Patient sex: M
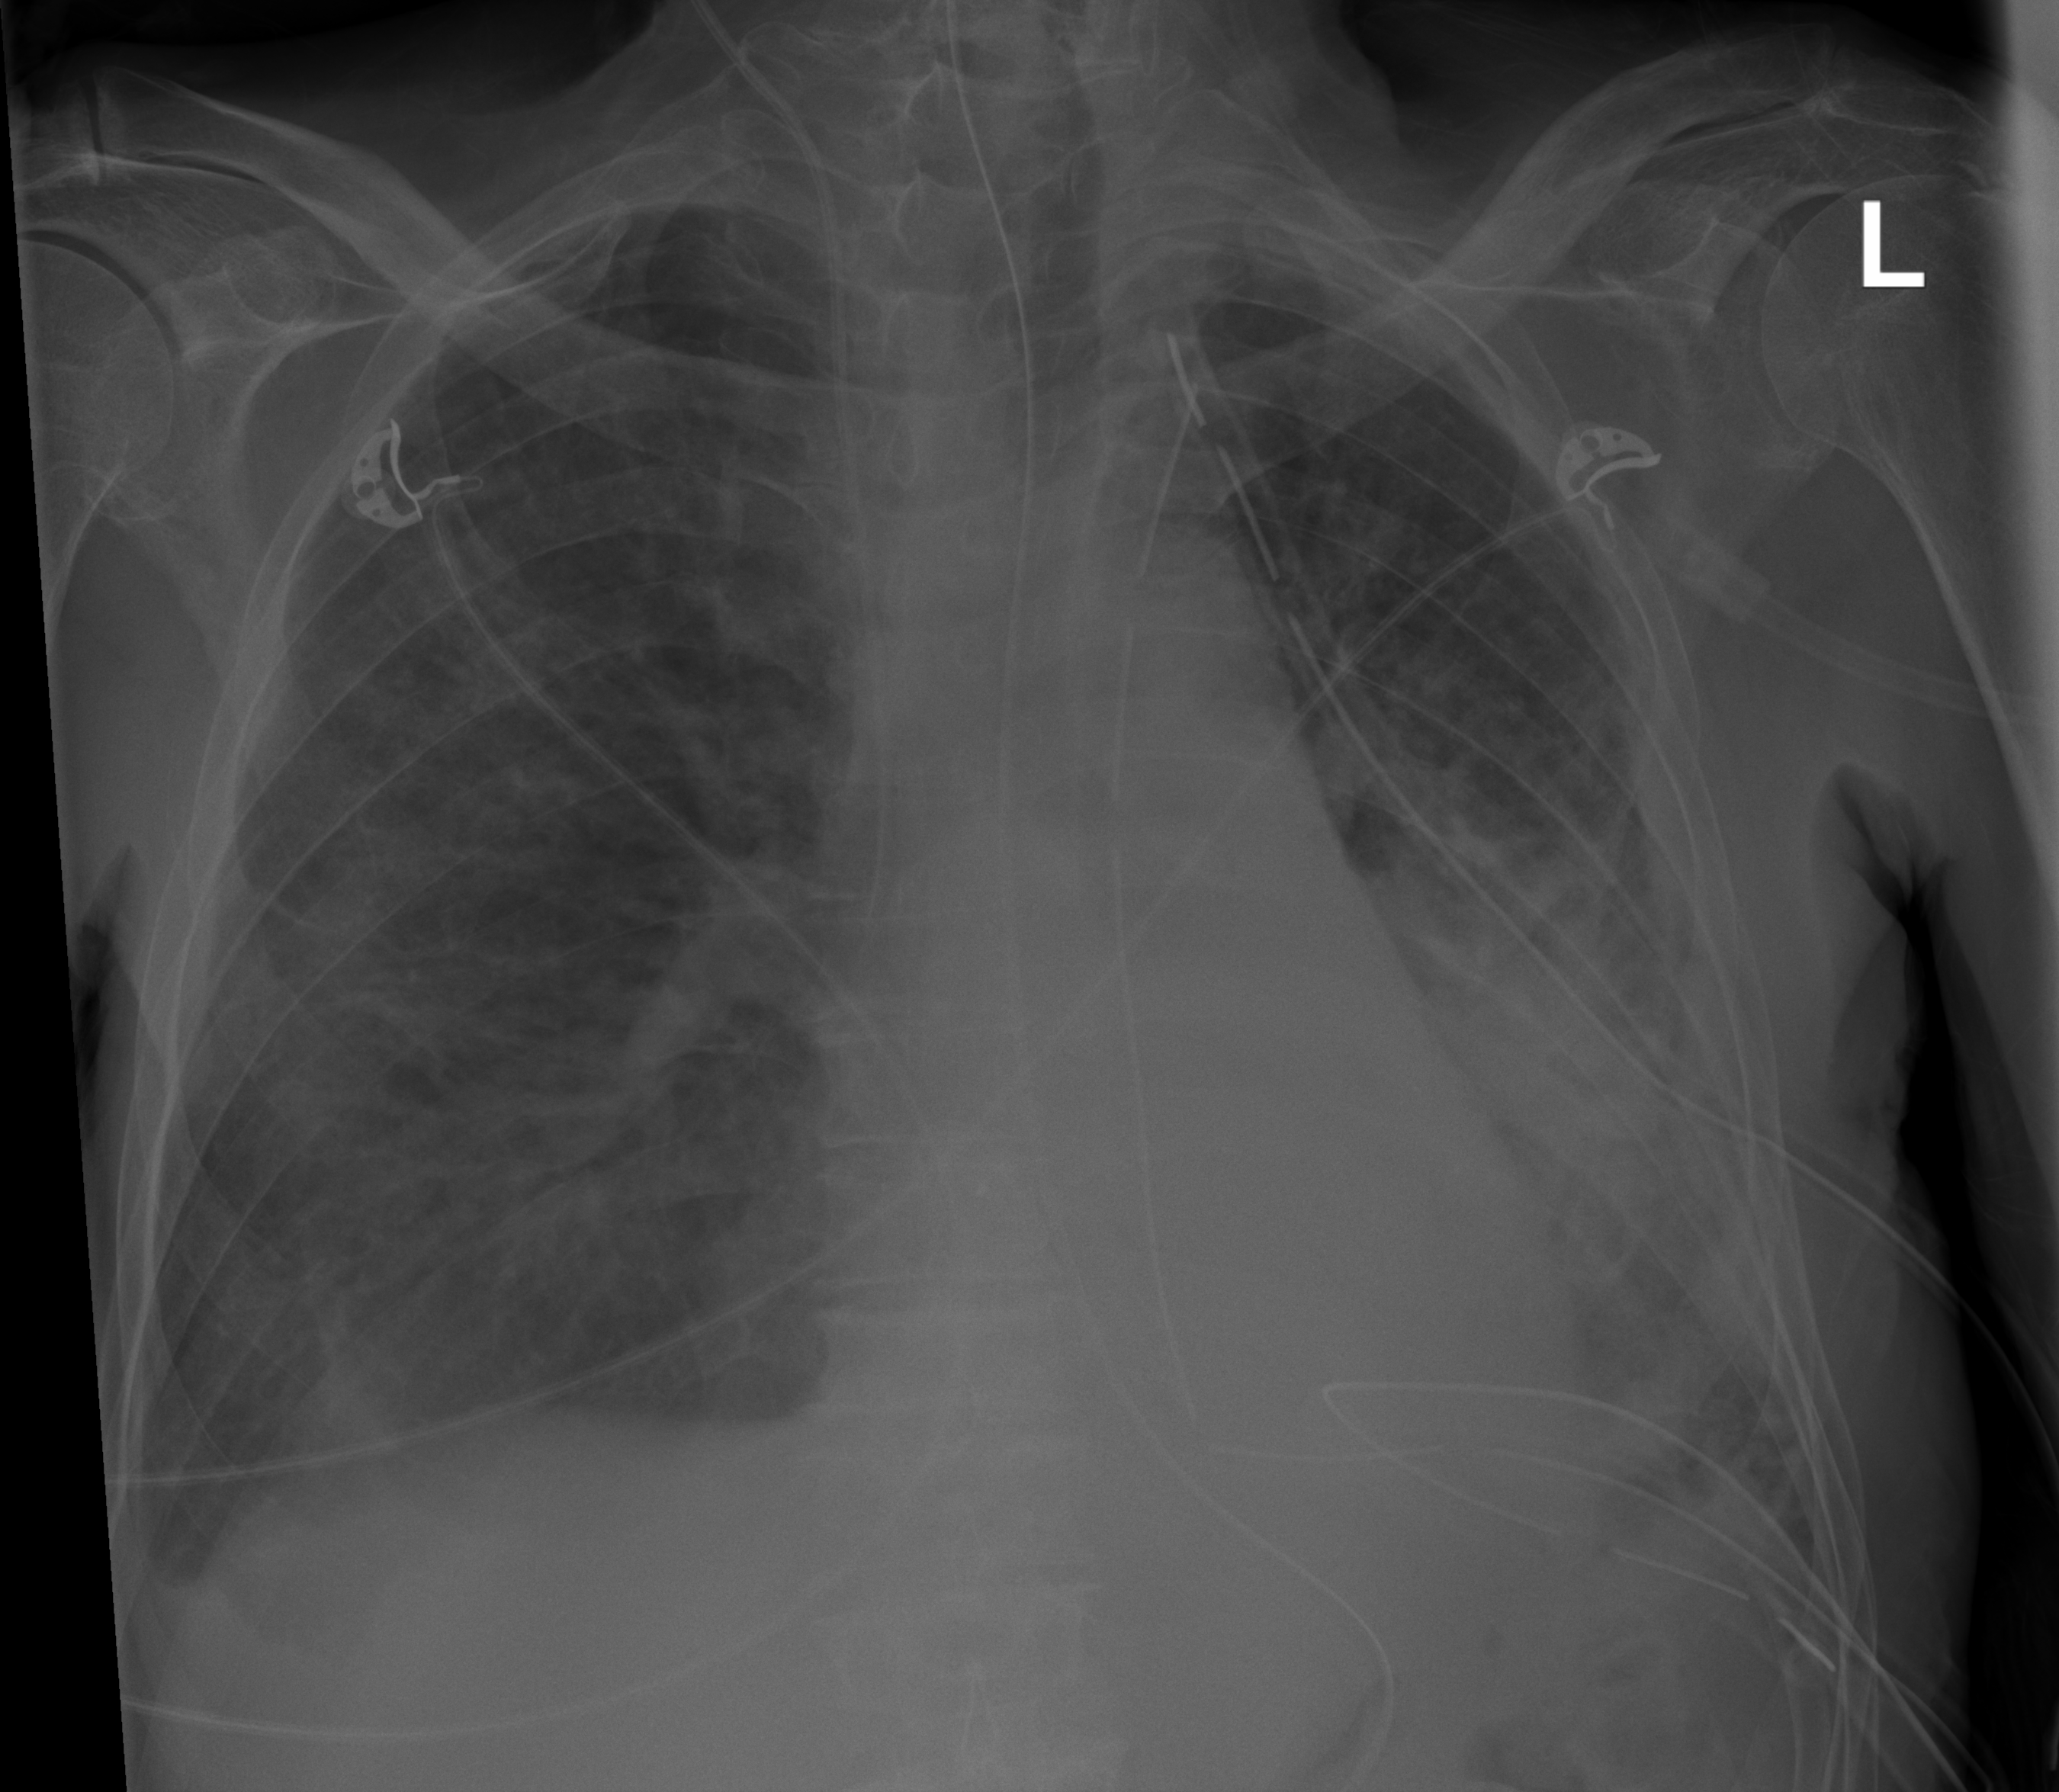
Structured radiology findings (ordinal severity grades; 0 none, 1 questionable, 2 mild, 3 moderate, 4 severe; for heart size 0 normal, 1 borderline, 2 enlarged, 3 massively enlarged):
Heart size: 0
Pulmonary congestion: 1
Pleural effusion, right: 1
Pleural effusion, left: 1
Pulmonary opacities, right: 2
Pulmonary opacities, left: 3
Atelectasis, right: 2
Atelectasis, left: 2